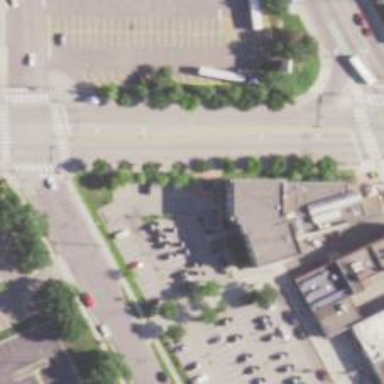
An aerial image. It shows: Parking space is available.